Question: I have generated the dot plot below using ggplot2. However, the dots are not aligned with their respective experiments (except for the first one). How do I get them aligned?
This is the script I used:
'''
emibc_plot <- ggplot(emibc, aes(x = experiment, y = value, fill = model)) +
theme(plot.title = element_text(hjust = 0.5)) +
theme(legend.title=element_blank()) +
scale_y_continuous(breaks = sort(c(seq(min(emibc$value), max(emibc$value), length.out=5), 0)), label= function(x) {ifelse(x==0, "0", scales::scientific_format(digits = 3)(x))}) +
geom_dotplot(binaxis = "y", stackdir = "center", stackgroups=TRUE, binpositions="all", dotsize = 0.5)
'''
This is the output of 'dput(emibc)':
'''
structure(list(model = c("CESM", "E3SM", "GISS", "MIROC", "CESM",
"E3SM", "GISS", "MIROC", "CESM", "E3SM", "GISS", "MIROC", "CESM",
"E3SM", "MIROC", "CESM", "E3SM", "GISS", "MIROC"), experiment = c("bc_no_seas",
"bc_no_seas", "bc_no_seas", "bc_no_seas", "high_SO4", "high_SO4",
"high_SO4", "high_SO4", "no_SO4", "no_SO4", "no_SO4", "no_SO4",
"SO2_at_height", "SO2_at_height", "SO2_at_height", "SO2_no_season",
"SO2_no_season", "SO2_no_season", "SO2_no_season"), value = c(2.13359e-16,
2.13549e-16, 1.04680e-17, 2.86707e-16,
3.97356e-20, 1.77632e-20, 0, 0, 2.22483e-20,
1.17037e-20, 0, 0, 2.51571e-20, 9.81121e-21,
0, 1.67484e-20, 1.46975e-20, 0, 0)), row.names = c(NA,
-19L), class = c("tbl_df", "tbl", "data.frame"))
'''

It may be worth noting that I get this warning when I run the script:
'''
'stat_bindot()' using 'bins = 30'. Pick better value with 'binwidth'.
'''
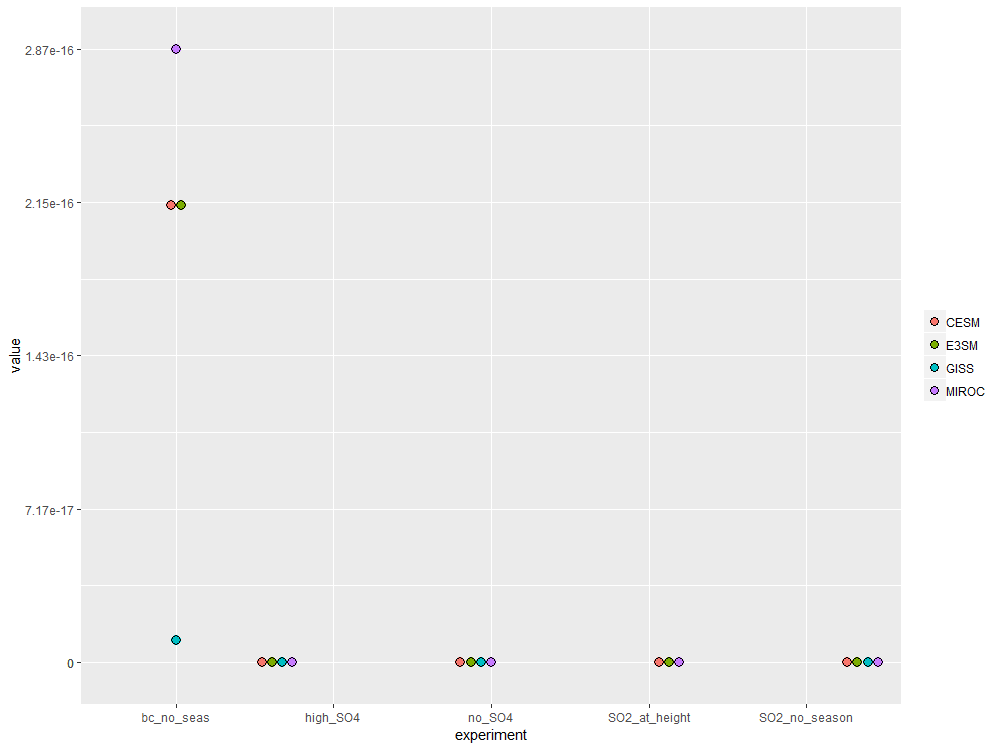
Answer: There are some open issues in ggplot2's GitHub repository regarding this; see <URL>.
There is one hacky approach, though. From PR <URL>, it seems your .
'''
# required libraries
library(ggplot2)
library(dplyr)
# OP's data
emibc <- structure(list(
model = c("CESM", "E3SM", "GISS", "MIROC", "CESM",
"E3SM", "GISS", "MIROC", "CESM", "E3SM",
"GISS", "MIROC", "CESM", "E3SM", "MIROC",
"CESM", "E3SM", "GISS", "MIROC"),
experiment = c("bc_no_seas", "bc_no_seas", "bc_no_seas",
"bc_no_seas", "high_SO4", "high_SO4",
"high_SO4", "high_SO4", "no_SO4",
"no_SO4", "no_SO4", "no_SO4", "SO2_at_height",
"SO2_at_height", "SO2_at_height", "SO2_no_season",
"SO2_no_season", "SO2_no_season", "SO2_no_season"),
value = c(2.13359e-16, 2.13549e-16, 1.04680e-17,
2.86707e-16, 3.97356e-20, 1.77632e-20,
0, 0, 2.22483e-20, 1.17037e-20, 0, 0,
2.51571e-20, 9.81121e-21, 0,
1.67484e-20, 1.46975e-20, 0, 0)),
row.names = c(NA, -19L),
class = c("tbl_df", "tbl", "data.frame"))
# order data
emibc <- emibc %>%
arrange(experiment, value)
# create a column with a color for each experiment
emibc <- emibc %>%
mutate(
color = case_when(
model == "CESM" ~ "red",
model == "E3SM" ~ "darkgreen",
model == "GISS" ~ "lightblue",
model == "MIROC" ~ "purple"
)
)
# make plot
ggplot(emibc, aes(x = experiment, y = value)) +
theme(plot.title = element_text(hjust = 0.5)) +
theme(legend.title = element_blank()) +
scale_y_continuous(breaks = sort(c(seq(min(emibc$value), max(emibc$value),
length.out=5), 0)),
label = function(x) {ifelse(x==0, "0", scales::scientific_format(digits = 3)(x))}) +
geom_dotplot(binaxis = "y", stackdir = "center", dotsize = 0.5,
fill = emibc$color)
'''
<URL>